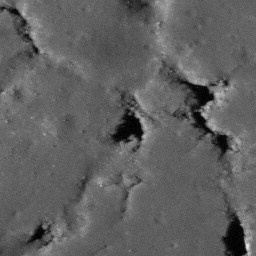
Pit: Messier A 4b
Host crater: Messier A
Host type: impact_melt
Lunar coordinates: latitude -2.046, longitude 46.884